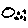
Label: moon